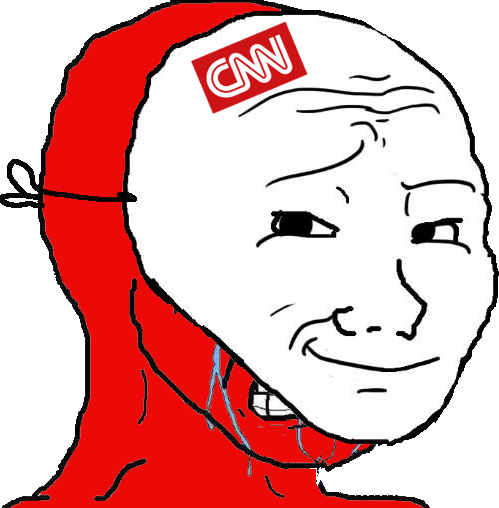
Label: 5_Crying_Wojak